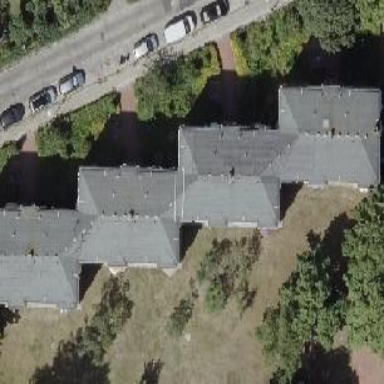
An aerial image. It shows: Hipped roof apartment building.